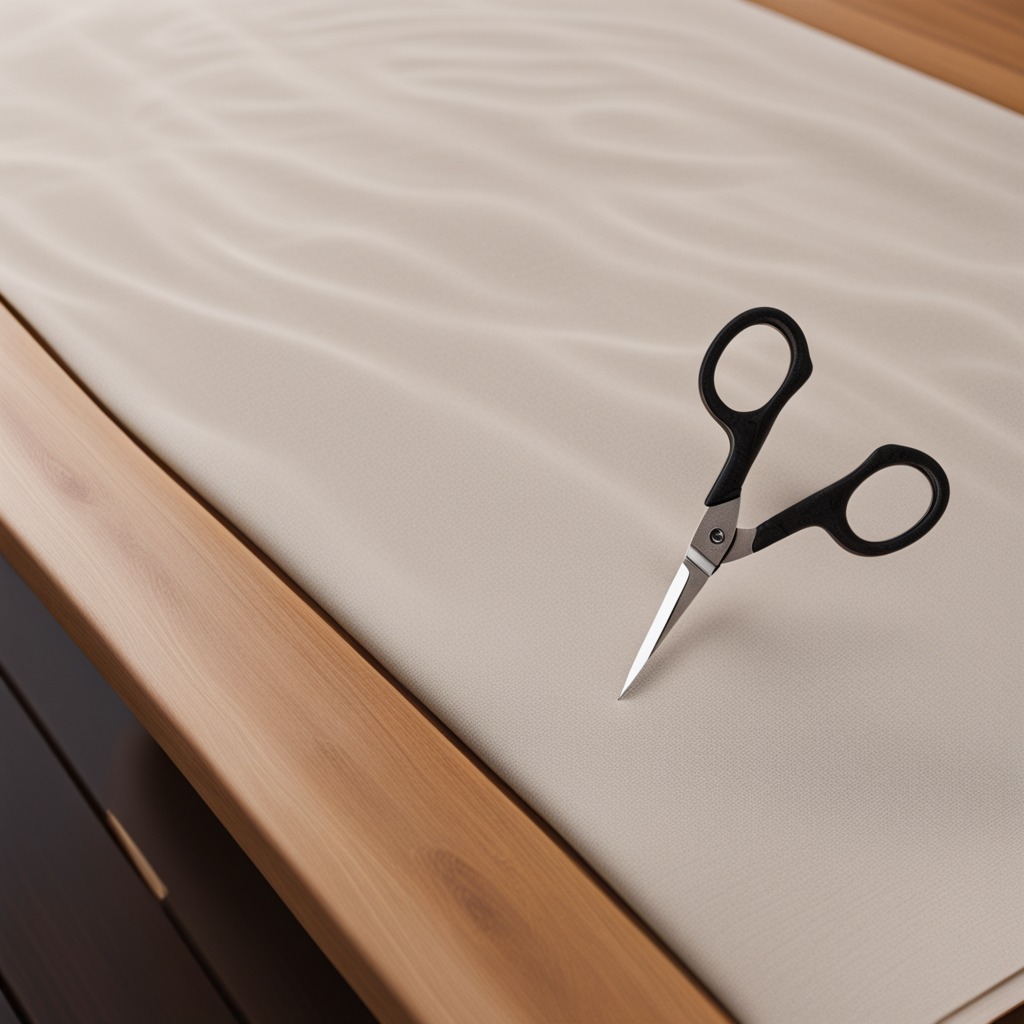
A scissor lying on a wooden table in an outdoor workshop during daytime bright natural light soft shadows worn but beneath the cloth